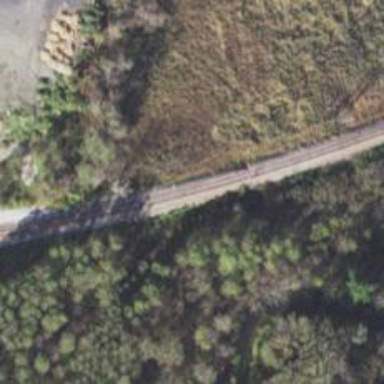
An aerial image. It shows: Railway track.